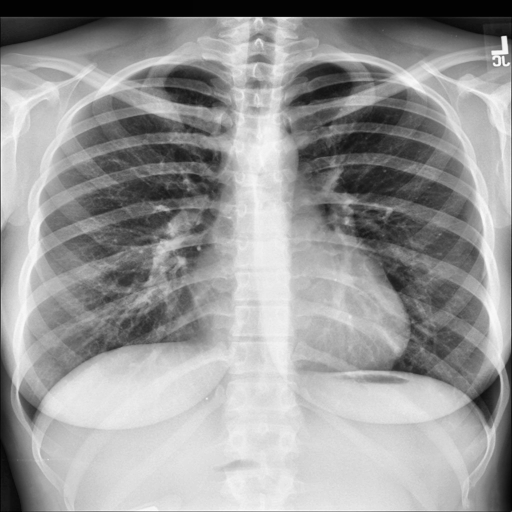
Finding: NORMAL